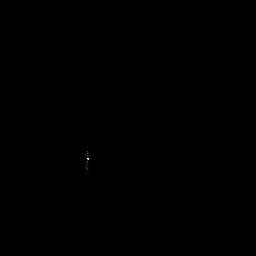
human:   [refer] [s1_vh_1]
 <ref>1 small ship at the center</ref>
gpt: <box>[[31, 56, 35, 67, 0]]</box>